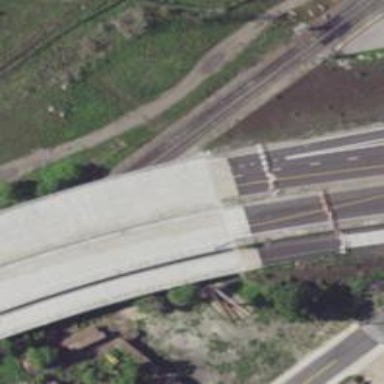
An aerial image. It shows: Bridge over motorway.